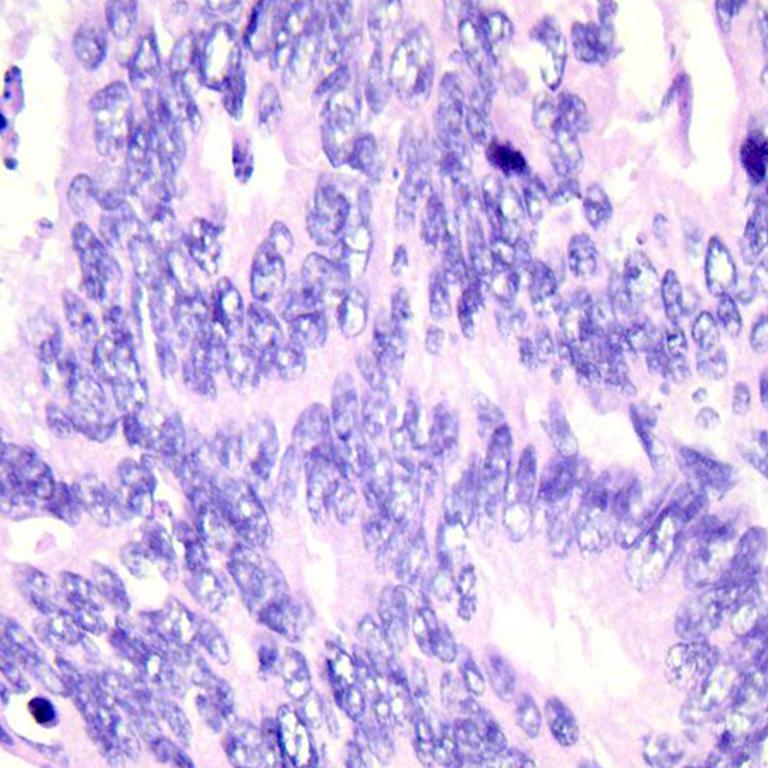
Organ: colon
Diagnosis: adenocarcinomas